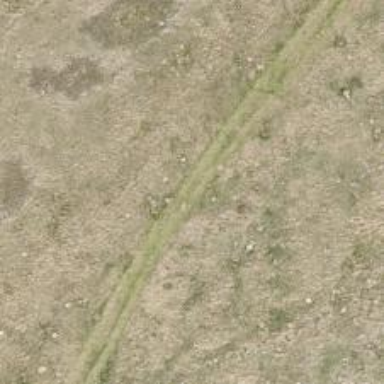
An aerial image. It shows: Path made of earth.